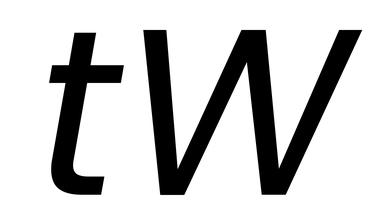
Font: Poppins-Italic